Question: i'm using @Assert\Email to validate an email field, but it looks like it changes the fields appearence even if it' really doesn't... The css style is still there although somehow for an unknown reason (to me at least) the field looks smaller, in height. Is there anyway to avoid this?
Example:

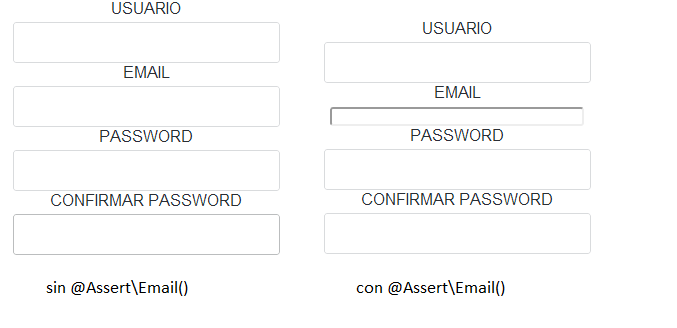
Answer: I ended up using a custom Regex
'''
@Assert\Regex(pattern="/[a-zA-Z0-9\_\-]+[a-zA-Z0-9\.\_\-]*@([a-zA-Z0-9\_\-]+\.)+([a-zA-Z]{2,4}|travel|museum)$/")
'''